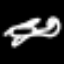
Label: airplane